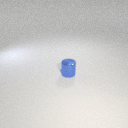
small blue metal cylinder